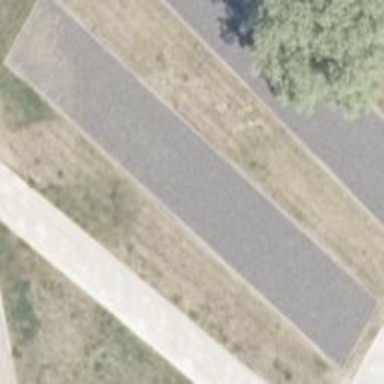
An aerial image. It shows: Gravel path leading to historic barrack building.